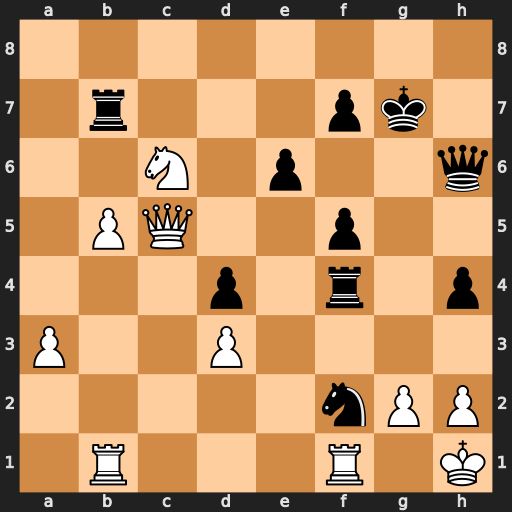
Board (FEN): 8/1r3pk1/2N1p2q/1PQ2p2/3p1r1p/P2P4/5nPP/1R3R1K
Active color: w
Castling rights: -
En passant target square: -
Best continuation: Rxf2 Rxf2 Qxd4+ e5 Qxf2